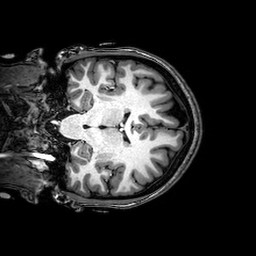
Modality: T1w
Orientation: coronal
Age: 19
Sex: female
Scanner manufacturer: philips
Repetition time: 0.008192 s
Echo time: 0.00375 s